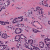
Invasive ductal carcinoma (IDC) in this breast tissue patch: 1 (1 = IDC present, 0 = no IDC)